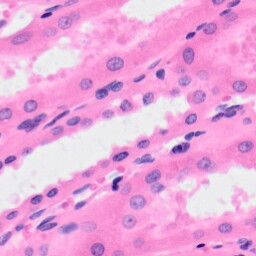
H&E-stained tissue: Kidney